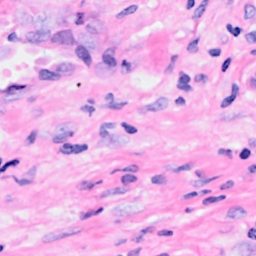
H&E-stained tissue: Breast